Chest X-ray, AP view. Patient: 46 years old, sex F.
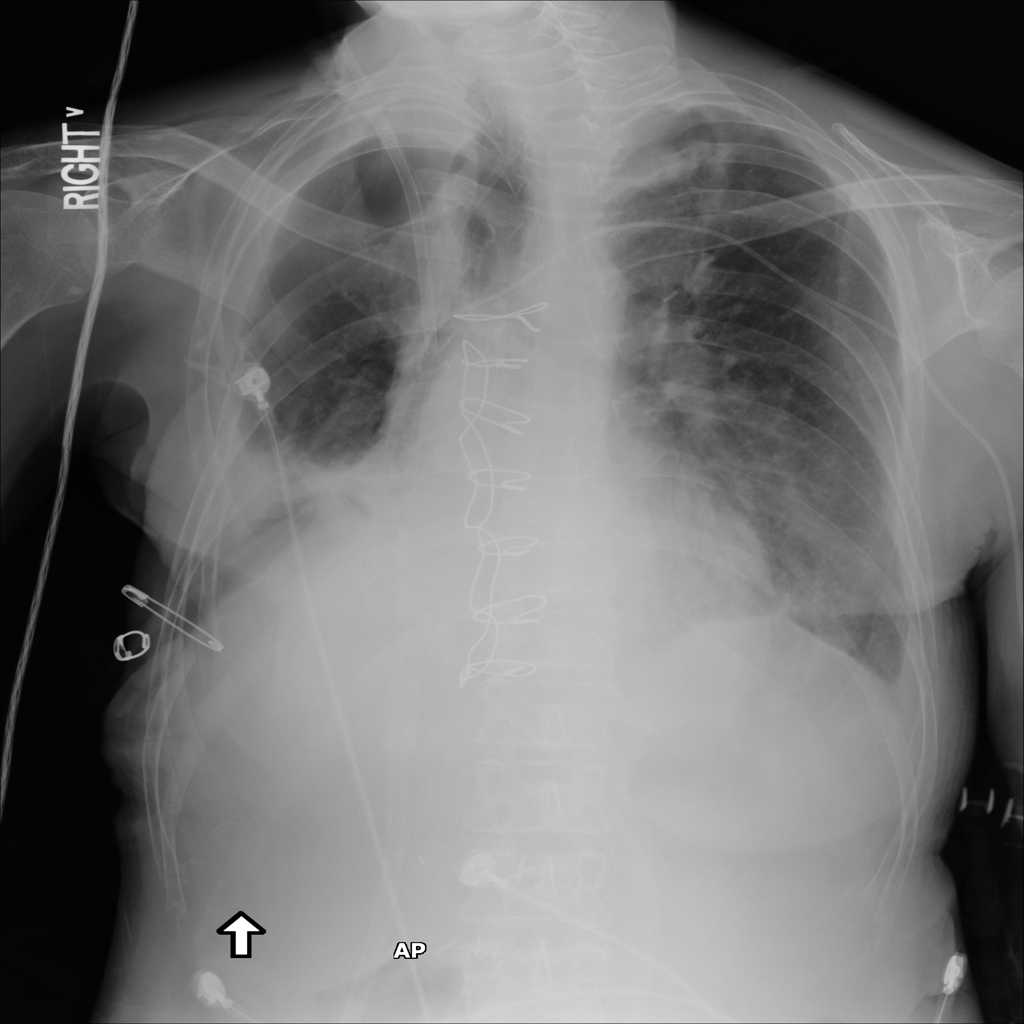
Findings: Consolidation, Effusion, Pneumothorax